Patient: sex M, age 65
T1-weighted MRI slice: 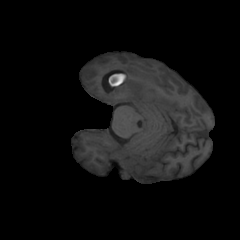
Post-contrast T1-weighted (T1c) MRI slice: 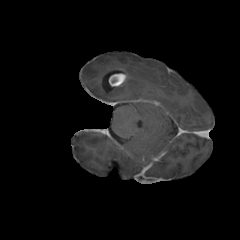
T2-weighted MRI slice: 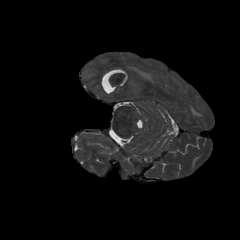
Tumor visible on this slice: yes
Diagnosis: Glioblastoma, IDH-wildtype
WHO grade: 4